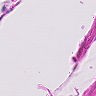
Metastatic tissue present: no